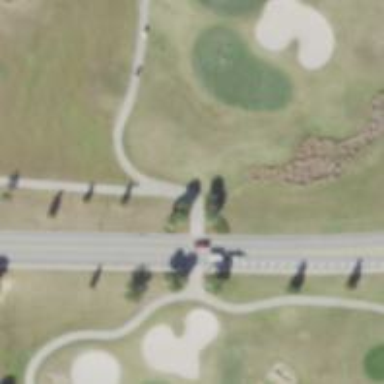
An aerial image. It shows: Path for golf carts.